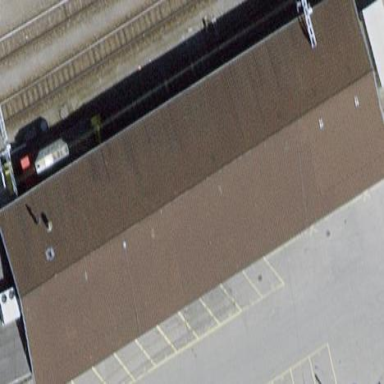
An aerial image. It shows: Warehouse building.